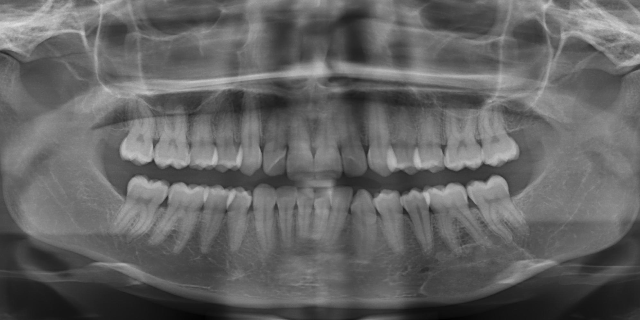
adult